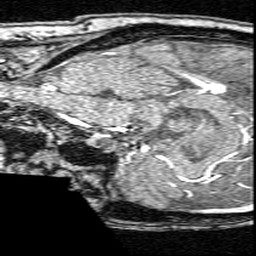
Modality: angio
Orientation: sagittal
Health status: ill
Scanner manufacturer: siemens
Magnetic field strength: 3 T
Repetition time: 0.022 s
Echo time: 0.00395 s